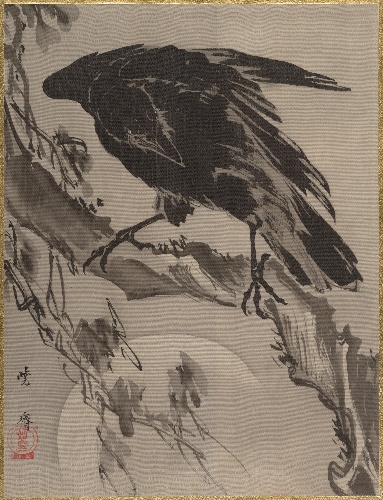
Title: 月に鴉図|Crow and the Moon
Artist: Kawanabe Kyōsai 河鍋暁斎
Artist bio: Japanese, 1831–1889
Date: ca. 1887
Object type: Album leaf
Classification: Paintings
Medium: Album leaf; ink and color on silk
Culture: Japan
Period: Meiji period (1868–1912)
Dimensions: 14 1/4 x 10 7/8 in. (36.2 x 27.6 cm)
Department: Asian Art
Credit line: Charles Stewart Smith Collection, Gift of Mrs. Charles Stewart Smith, Charles Stewart Smith Jr., and Howard Caswell Smith, in memory of Charles Stewart Smith, 1914
Accession year: 1914
Repository: Metropolitan Museum of Art, New York, NY
Tags: Birds|Moon